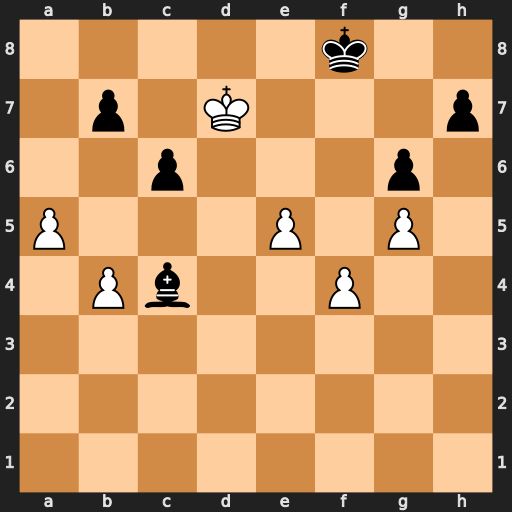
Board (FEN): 5k2/1p1K3p/2p3p1/P3P1P1/1Pb2P2/8/8/8
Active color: w
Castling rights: -
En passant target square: -
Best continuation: e6 Bxe6+ Kxe6